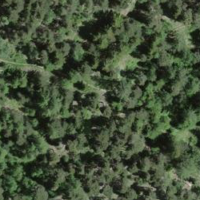
EUNIS habitat code: 43
Species observed at this site:
Trichius fasciatus
Neotinea ustulata